Interaction volume radius: 5 \u00c5
Interaction volume height: 10 \u00c5
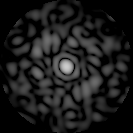
Disorder parameter: 0.8249